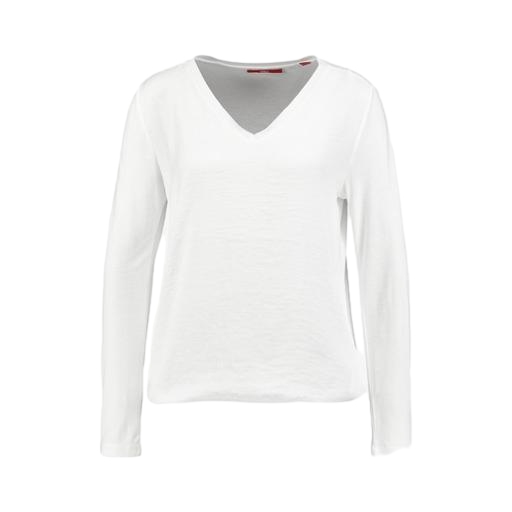
white v-neck long-sleeve top, white long-sleeve v-neck tee, white v-neck t-shirt only macy, white background